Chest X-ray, AP view. Patient: 64 years old, sex M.
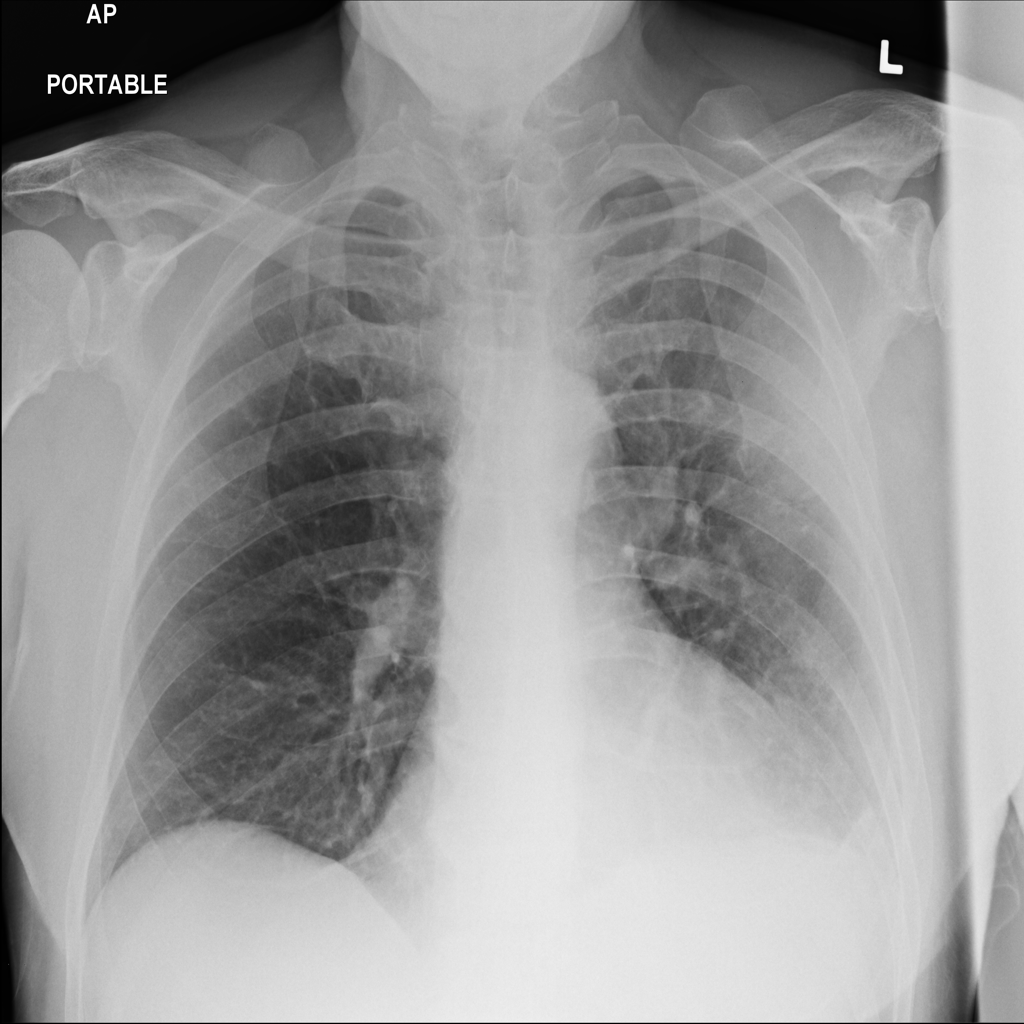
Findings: No Finding